Question: I have an application that has the next diagram

Once i arrive to activity B with the different previous path if I do home button and open the app again, correctly activity B is displayed BUT if I use "go back" button instead of home button, when I open the app again I get Activity A displayed instead of the last one that was Activity B.
Im finishing all my previous activity, one I arrive B, B is the only one active, all the previous (ACD) were close because If i hit "go back" on Activity B button i dont wanna go neither to AC or D just act send the app to the background.
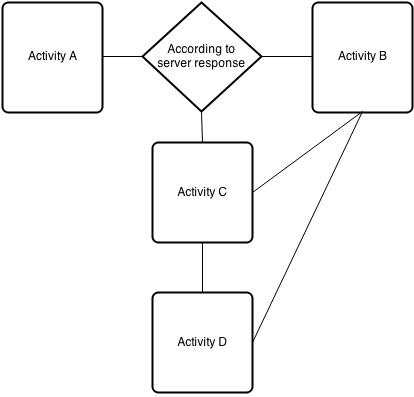
Answer: When you press back, by default you finish the current activity.
If all your others activities are finished as well, the next time the application is opened, it can only open the default entry point (in your case A)
To achieve what you are trying to do, you have to keep your activities unfinished (therefore in the back stack), and override the behavior of the back button in B:
'''
public void onBackPressed() {
moveTaskToBack(true);
}
'''
This will put B in paused state, reveal the previous application (can be home, or can be an application from which you called your own application). Next time you start the application, it can be resumed directly in B.